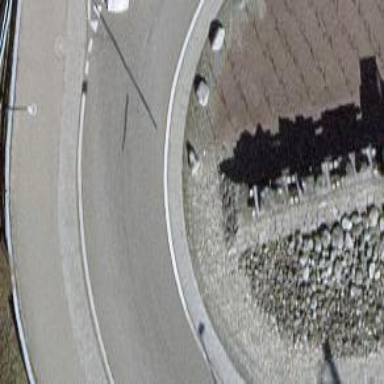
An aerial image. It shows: Block barrier.